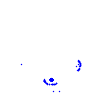
Particle: pion